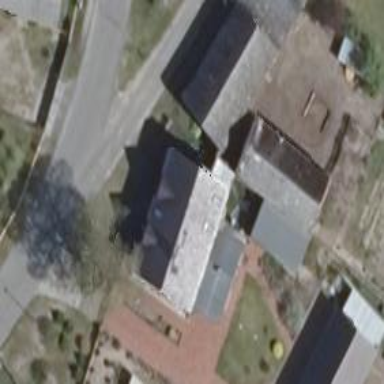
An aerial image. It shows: Grey house with flat roof.